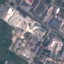
Land use / land cover class: Industrial